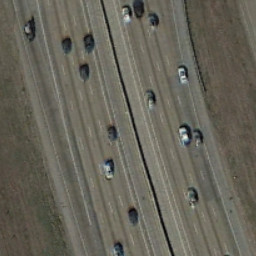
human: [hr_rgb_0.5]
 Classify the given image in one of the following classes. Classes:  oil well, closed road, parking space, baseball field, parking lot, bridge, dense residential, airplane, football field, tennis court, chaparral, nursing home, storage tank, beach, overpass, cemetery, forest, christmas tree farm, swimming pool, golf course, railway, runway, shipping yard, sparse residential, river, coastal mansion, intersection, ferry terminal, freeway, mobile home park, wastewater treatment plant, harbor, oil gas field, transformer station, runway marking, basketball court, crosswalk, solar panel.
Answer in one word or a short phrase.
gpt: freeway